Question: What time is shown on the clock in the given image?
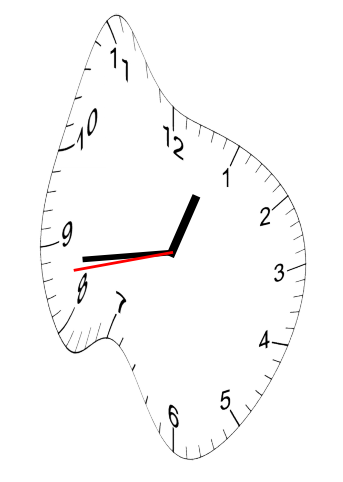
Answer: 12:43:43